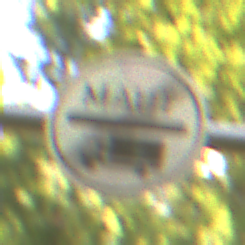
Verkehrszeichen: EndeMautpflicht
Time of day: Midday
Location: Outdoor (Nature)
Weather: PartlyCloudy
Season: NotSpecified
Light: Natural